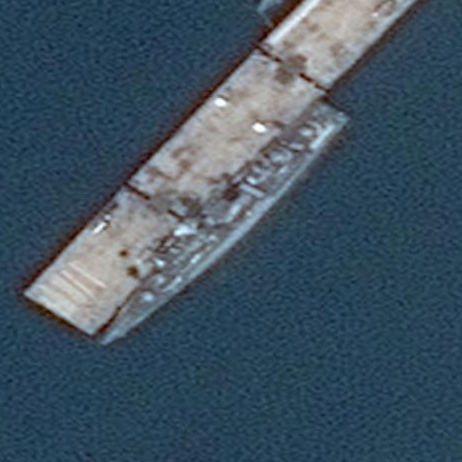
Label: cruiser